Question: I'm trying to filter a datagridview by dates using bindingsource. It is working but have some discrepancy when selecting dates. Please see image:

And if i select between 12-12-2014 AND 15-12-2014 the selection works fine.
Here is my bindingsource code:
'''
dgvEquipamentos.Columns["Data"].HeaderText.ToString() + " >= '" + dataInicial + "' AND " +
dgvEquipamentos.Columns["Data"].HeaderText.ToString() + " <= '" + dataFinal + "' ";
'''
Why is this happening? I have no idea and I couldn't find anything to help me. Maybe I'm searching wrong.
Any help would be appreciated, thanks.
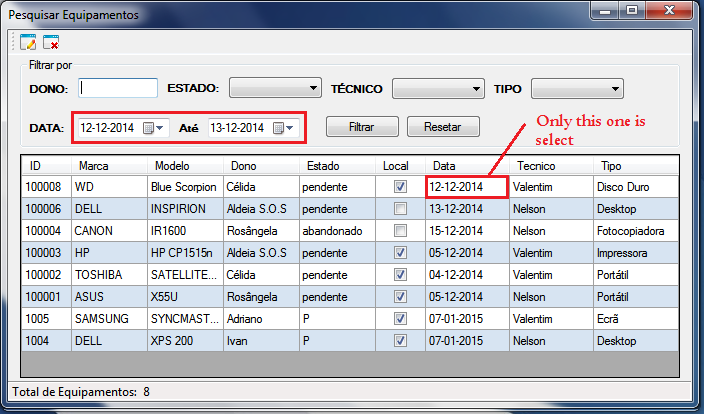
Answer: I got it!!
The problem was that my database field was DATETIME and the filtering was not working because of the timestamp. In my case the time was not really necessary so i change it to DATE only. For others that may need the timestamp check this solution:
'''
DateTime newfilter = Filter_AS2.Value;
string filterstring = newfilter.ToString();
this.VIEWBindingSource.Filter = "FROM_DATE <= #" + filterstring +
"# AND TO_DATE > #" + filterstring + "#";
'''
See <URL>